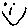
Label: smiley face